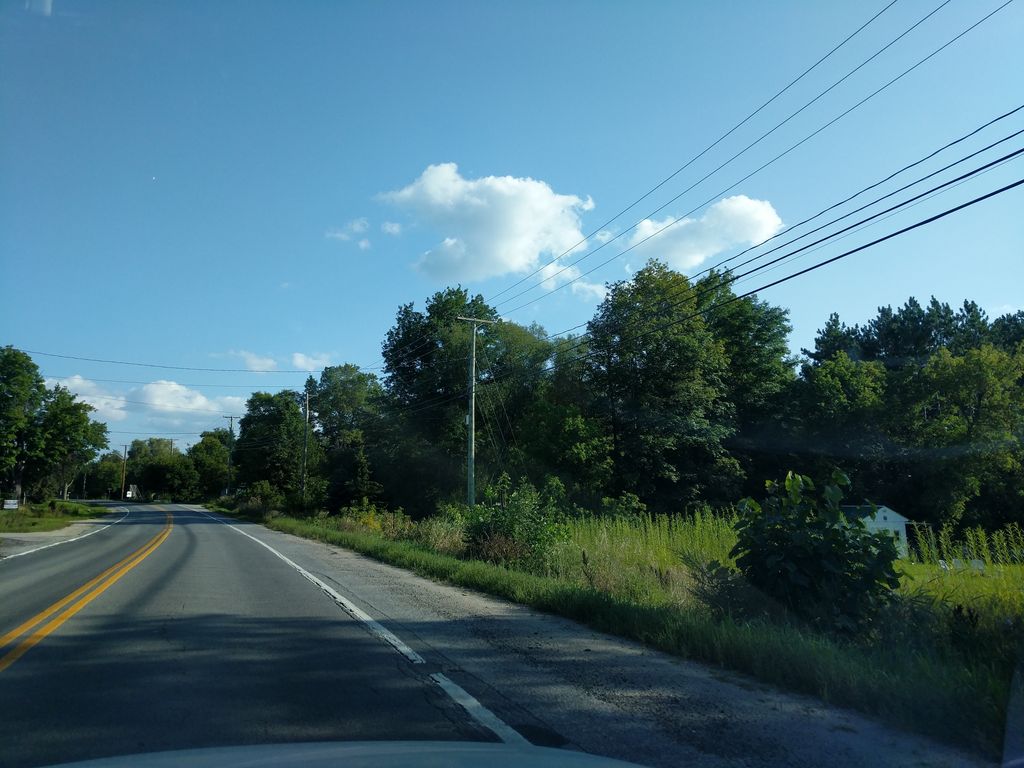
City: ottawa-gatineau